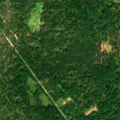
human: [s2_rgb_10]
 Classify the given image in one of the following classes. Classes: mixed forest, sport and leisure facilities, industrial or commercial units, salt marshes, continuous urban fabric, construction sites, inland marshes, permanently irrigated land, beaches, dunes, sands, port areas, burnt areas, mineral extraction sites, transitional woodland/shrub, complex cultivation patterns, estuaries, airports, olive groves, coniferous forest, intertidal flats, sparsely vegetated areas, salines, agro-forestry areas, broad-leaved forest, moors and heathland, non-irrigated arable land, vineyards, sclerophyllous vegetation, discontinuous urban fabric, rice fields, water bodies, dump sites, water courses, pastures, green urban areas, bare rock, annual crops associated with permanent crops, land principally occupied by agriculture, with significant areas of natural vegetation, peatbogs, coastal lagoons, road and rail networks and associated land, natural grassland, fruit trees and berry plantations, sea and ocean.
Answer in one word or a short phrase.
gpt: coniferous forest